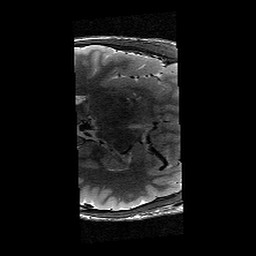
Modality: T2w
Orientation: axial
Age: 12
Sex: male
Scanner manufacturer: siemens
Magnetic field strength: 3 T
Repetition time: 9.23 s
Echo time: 0.067 s